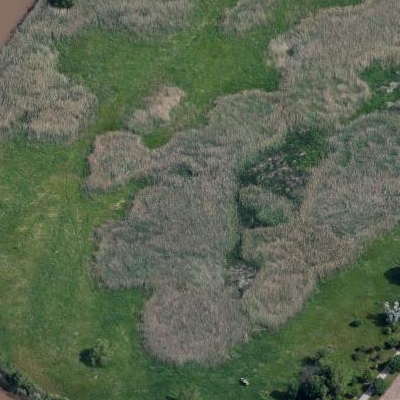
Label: Grass